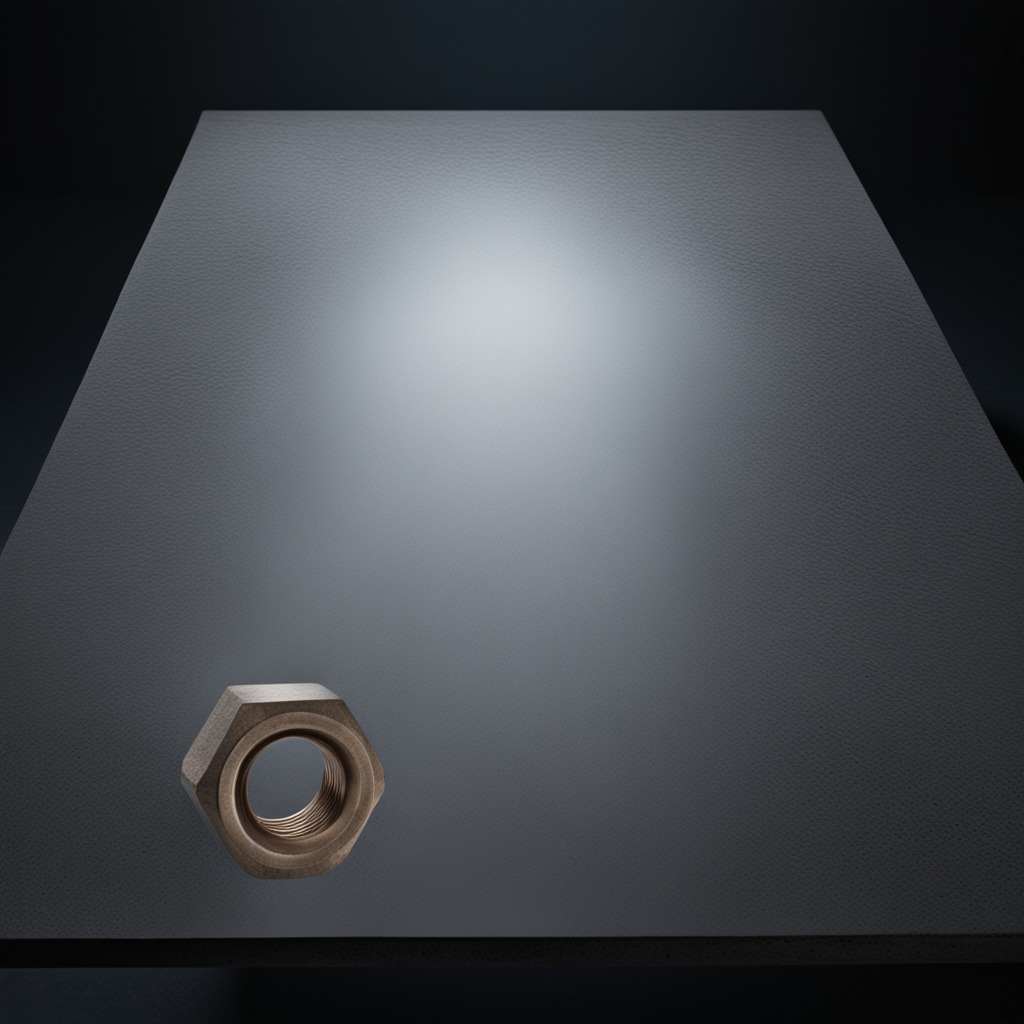
A metal nut is lying on a clean granite table inside a workshop at night dim ambient light soft shadows worn but